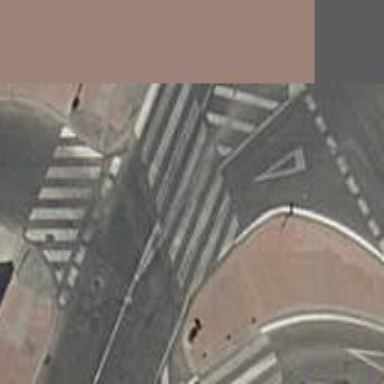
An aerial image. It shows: Uncontrolled road crossing.